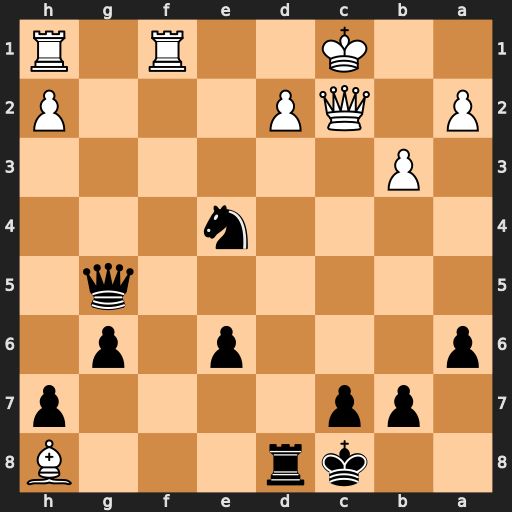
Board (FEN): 2kr3B/1pp4p/p3p1p1/6q1/4n3/1P6/P1QP3P/2K2R1R
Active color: b
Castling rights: -
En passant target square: -
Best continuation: Rxd2 Qxe4 Rd4+ Kb1 Rxe4 Rf8+ Kd7